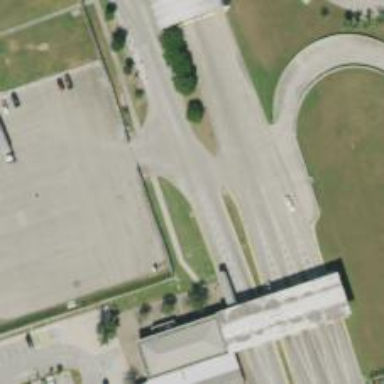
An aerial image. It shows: Trunk link highway with asphalt surface.